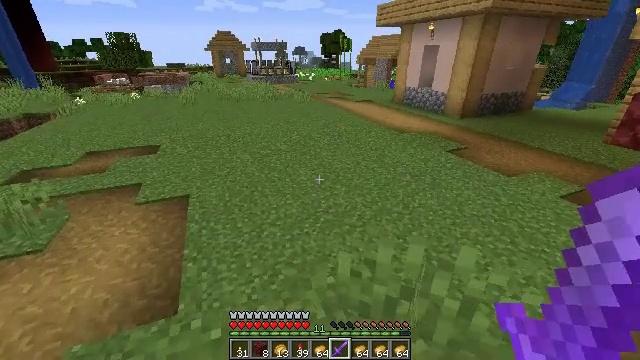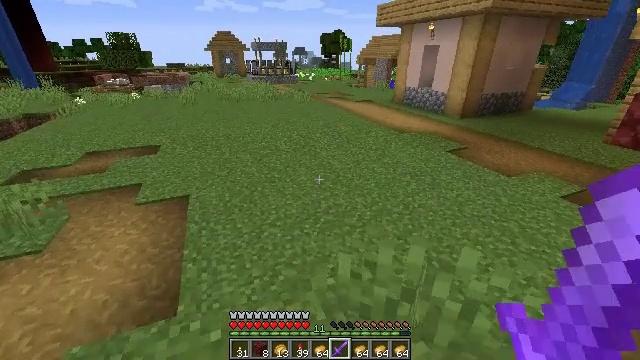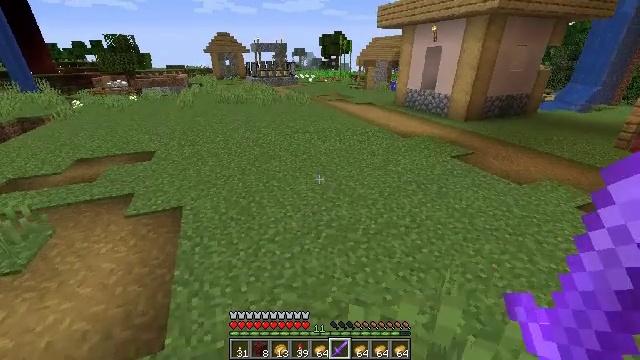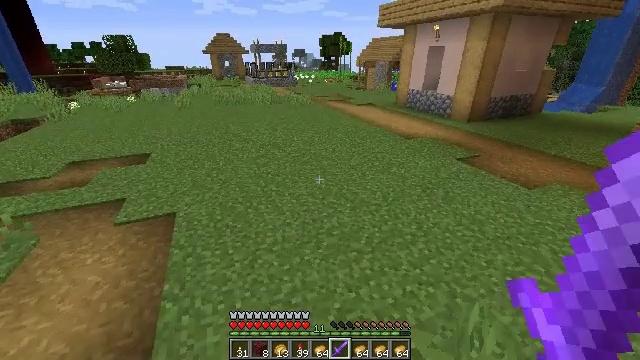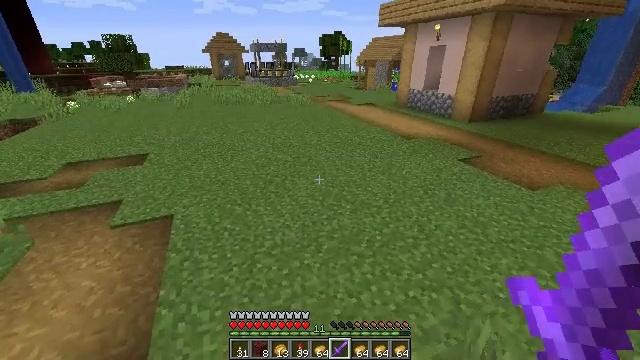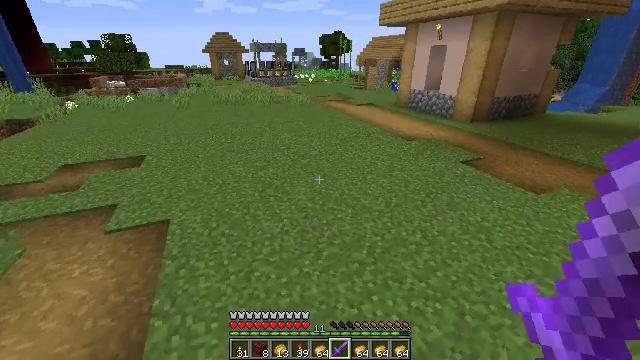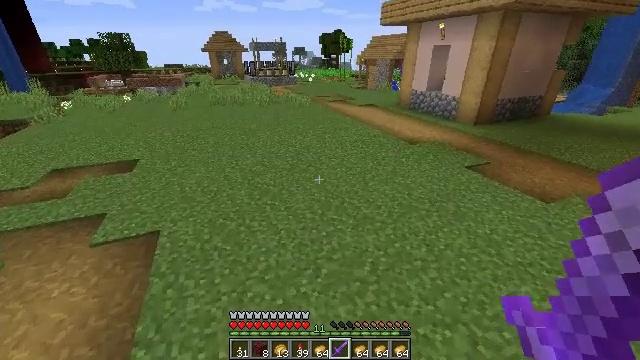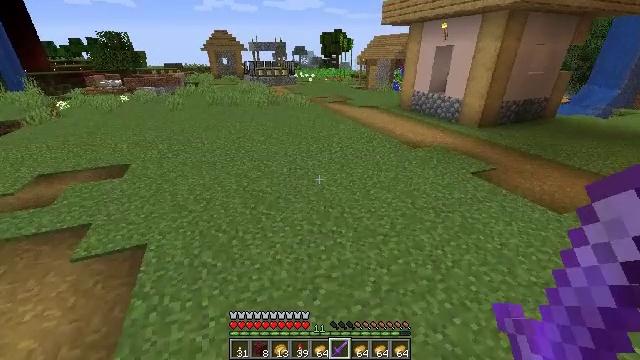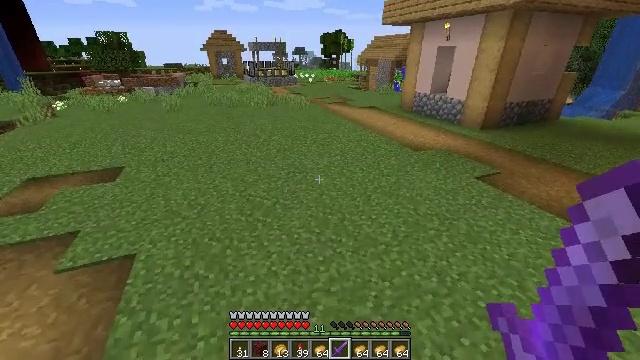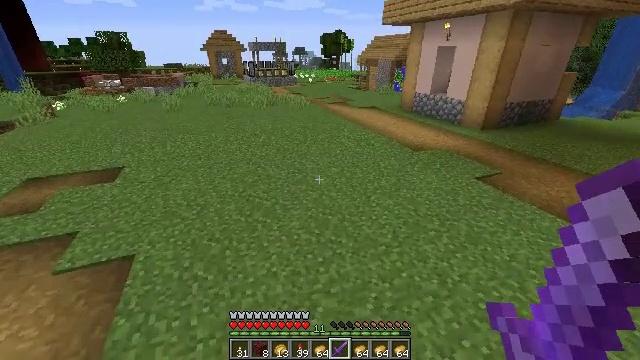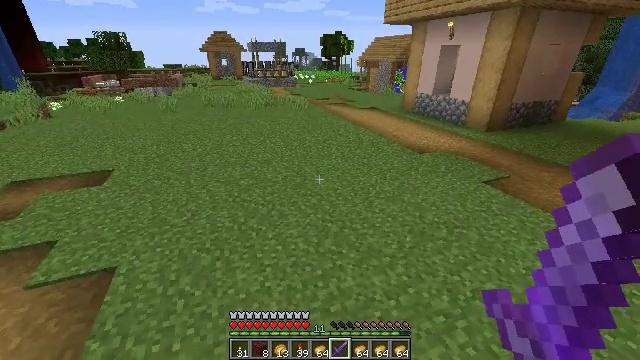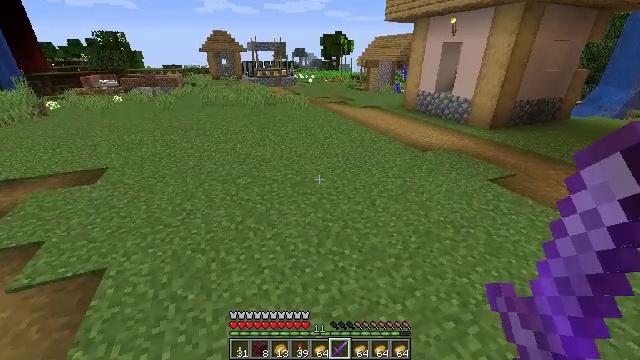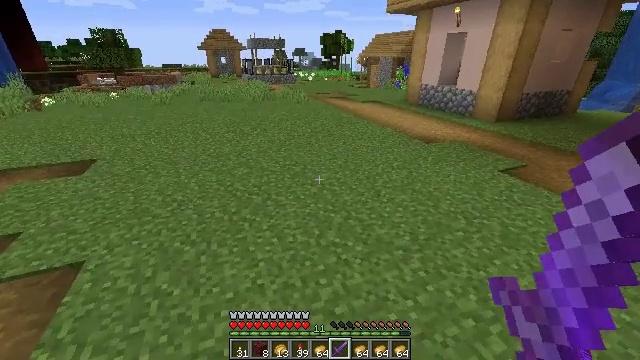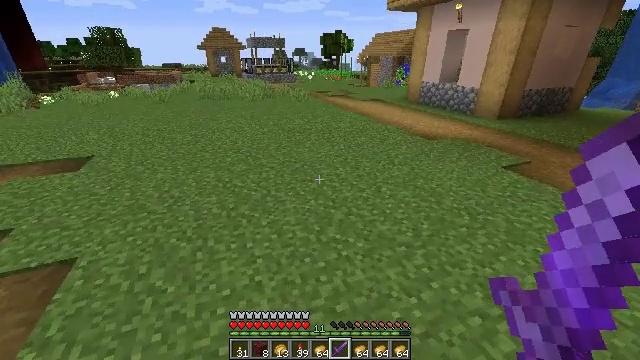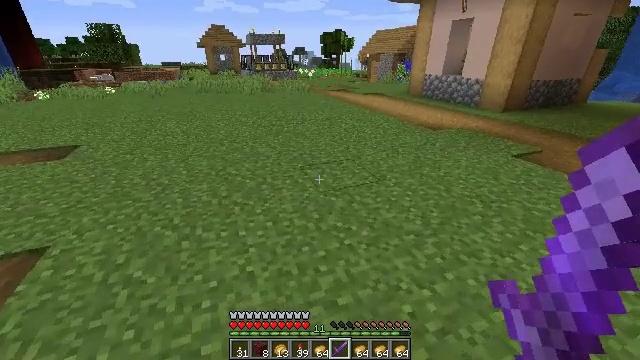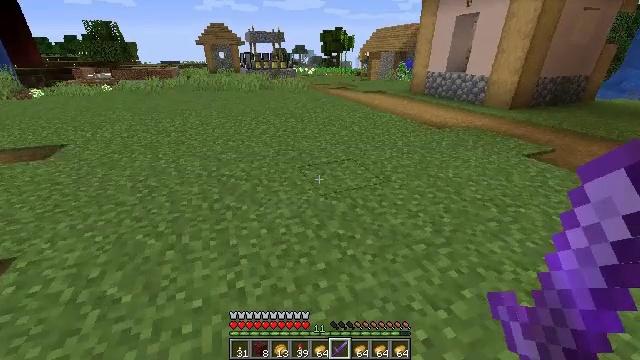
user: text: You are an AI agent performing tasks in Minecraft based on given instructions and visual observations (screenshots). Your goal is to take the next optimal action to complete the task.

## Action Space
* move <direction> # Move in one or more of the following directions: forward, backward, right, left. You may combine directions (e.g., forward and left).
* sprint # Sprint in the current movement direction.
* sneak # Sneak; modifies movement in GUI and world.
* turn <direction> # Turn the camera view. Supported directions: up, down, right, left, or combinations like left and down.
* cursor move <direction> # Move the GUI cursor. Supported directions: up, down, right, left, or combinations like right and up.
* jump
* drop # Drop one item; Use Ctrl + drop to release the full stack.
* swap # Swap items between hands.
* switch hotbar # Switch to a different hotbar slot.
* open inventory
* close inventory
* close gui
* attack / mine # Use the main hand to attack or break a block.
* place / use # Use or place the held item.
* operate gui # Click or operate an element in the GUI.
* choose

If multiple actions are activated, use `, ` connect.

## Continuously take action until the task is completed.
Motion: motion action
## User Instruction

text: craft item air
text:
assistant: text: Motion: move forward
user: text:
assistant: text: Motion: move forward
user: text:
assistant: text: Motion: move forward
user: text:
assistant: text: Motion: move forward
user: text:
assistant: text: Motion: move forward
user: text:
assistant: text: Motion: move forward
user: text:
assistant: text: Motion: move forward
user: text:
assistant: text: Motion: move forward
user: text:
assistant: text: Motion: move forward
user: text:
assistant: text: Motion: move forward
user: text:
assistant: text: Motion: move forward
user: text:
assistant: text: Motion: move forward
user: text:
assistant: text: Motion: move forward
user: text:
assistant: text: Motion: move forward
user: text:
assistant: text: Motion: move forward
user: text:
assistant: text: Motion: move forward
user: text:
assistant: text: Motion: move forward
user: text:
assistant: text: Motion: move forward
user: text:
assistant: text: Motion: move forward
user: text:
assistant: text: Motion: move forward
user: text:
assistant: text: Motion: move forward
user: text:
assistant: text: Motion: move forward
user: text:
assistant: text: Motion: move forward
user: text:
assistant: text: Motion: move forward
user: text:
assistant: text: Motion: move forward
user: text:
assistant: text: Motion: move forward
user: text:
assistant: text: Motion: move forward
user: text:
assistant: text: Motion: move forward
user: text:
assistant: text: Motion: move forward
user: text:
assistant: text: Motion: move forward